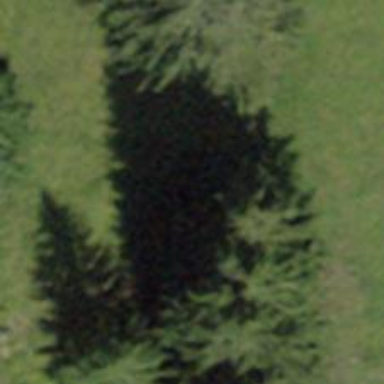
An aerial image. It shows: Row of trees in natural setting.